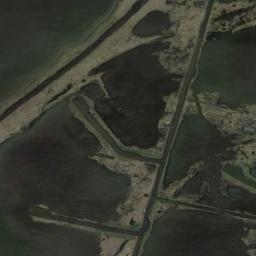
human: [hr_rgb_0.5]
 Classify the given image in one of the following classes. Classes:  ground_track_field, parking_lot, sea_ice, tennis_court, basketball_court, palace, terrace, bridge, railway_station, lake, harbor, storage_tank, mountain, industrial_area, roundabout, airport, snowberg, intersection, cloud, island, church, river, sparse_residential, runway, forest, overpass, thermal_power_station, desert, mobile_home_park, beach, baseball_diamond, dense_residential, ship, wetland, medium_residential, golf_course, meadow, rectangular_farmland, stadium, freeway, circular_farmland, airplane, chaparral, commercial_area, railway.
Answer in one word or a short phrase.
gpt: wetland